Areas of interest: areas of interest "Scientific Research Institution"
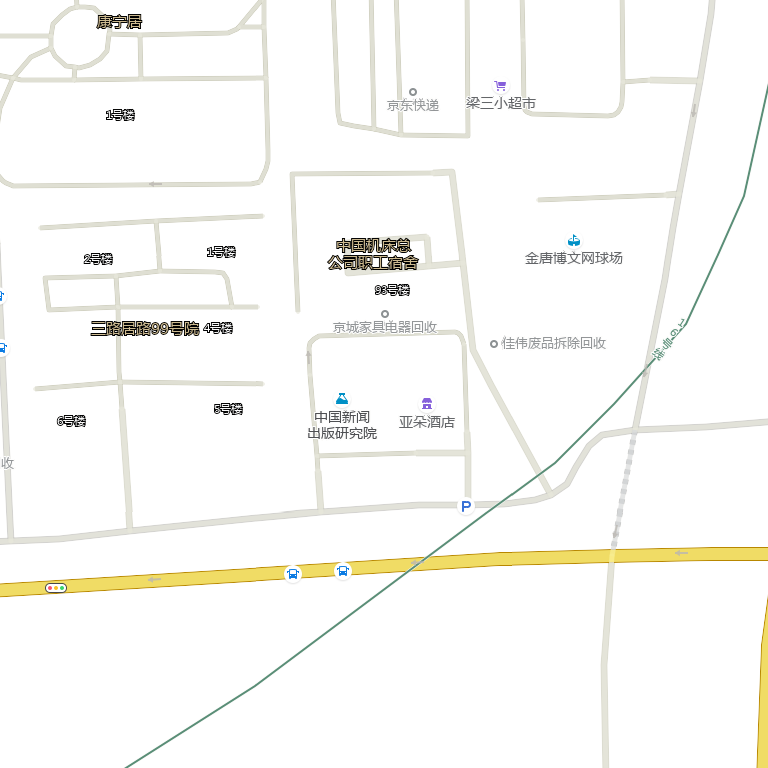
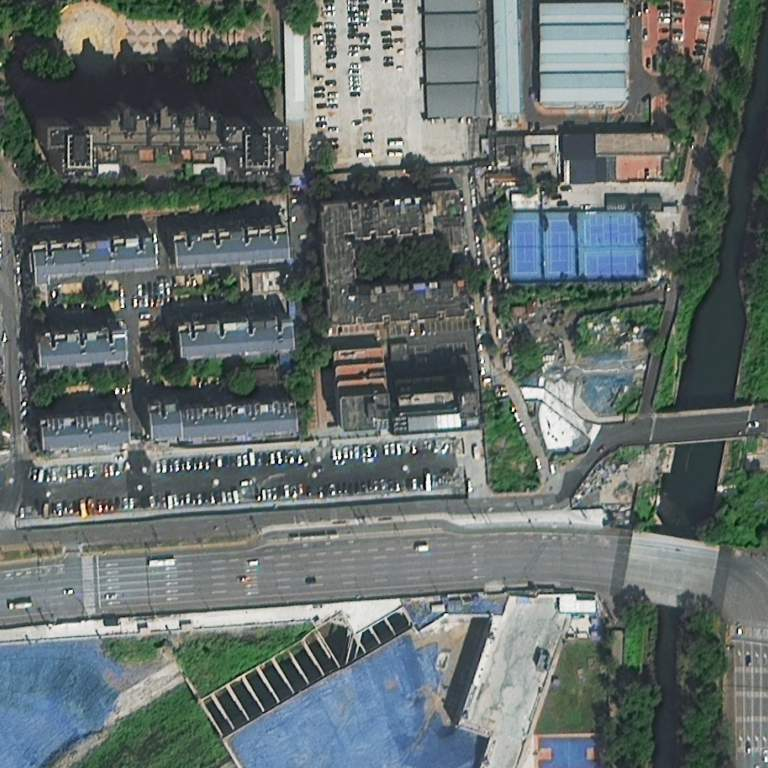